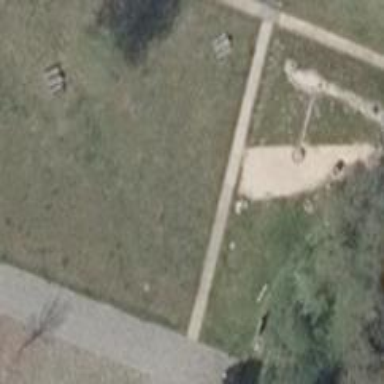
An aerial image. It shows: Concrete path.